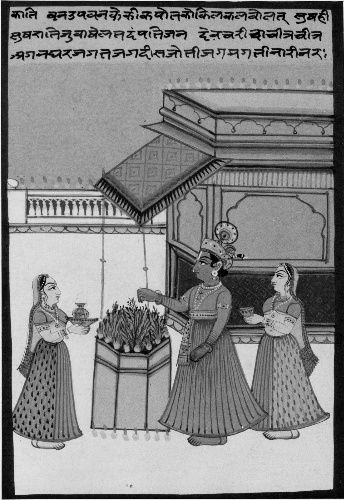
Date: late 19th–early 20th century
Object type: Leaf from a Ragamala (?)
Classification: Paintings
Medium: Color and gold on paper
Culture: India
Period: Rajput
Dimensions: 9 5/8 x 7 1/8 in. (24.4 x 18.1 cm)
Department: Asian Art
Credit line: Gift of Adele Simpson, 1964
Accession year: 1964
Repository: Metropolitan Museum of Art, New York, NY
Tags: Krishna|Women